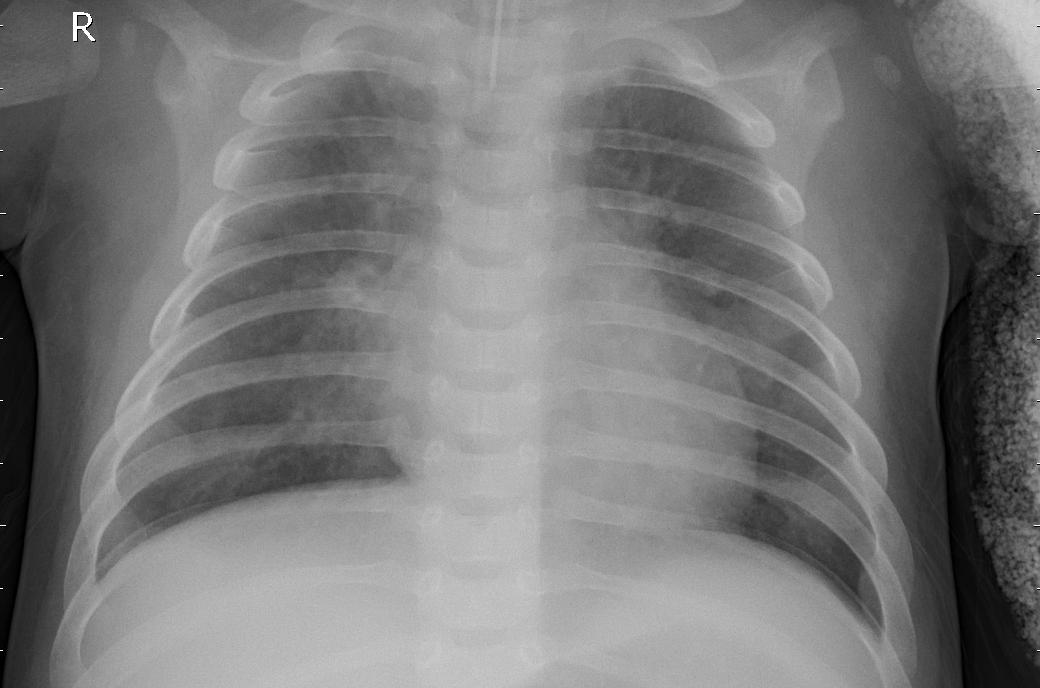
Diagnosis: PNEUMONIA